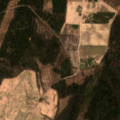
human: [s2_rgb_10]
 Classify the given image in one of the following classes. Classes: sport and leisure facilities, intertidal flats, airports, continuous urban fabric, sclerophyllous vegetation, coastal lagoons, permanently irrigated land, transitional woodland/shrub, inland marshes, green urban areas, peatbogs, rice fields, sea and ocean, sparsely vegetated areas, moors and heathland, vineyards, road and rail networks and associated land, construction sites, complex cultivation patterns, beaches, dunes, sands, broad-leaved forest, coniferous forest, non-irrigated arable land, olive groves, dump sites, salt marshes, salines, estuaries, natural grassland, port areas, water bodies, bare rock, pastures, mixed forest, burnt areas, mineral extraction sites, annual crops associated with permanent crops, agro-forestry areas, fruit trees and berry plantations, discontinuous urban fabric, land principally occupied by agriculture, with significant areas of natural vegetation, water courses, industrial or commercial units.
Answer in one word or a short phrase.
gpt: non-irrigated arable land, complex cultivation patterns, coniferous forest, mixed forest